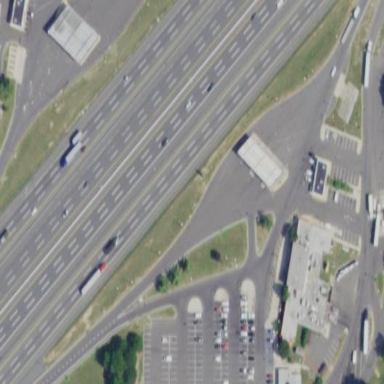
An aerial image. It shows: Rest area along the road.